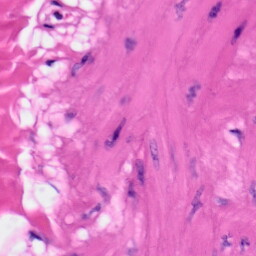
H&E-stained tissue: Skin